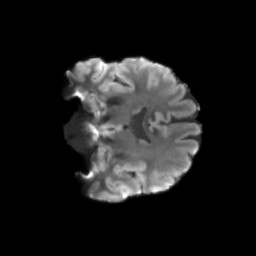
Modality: T2w
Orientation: coronal
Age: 50
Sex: male
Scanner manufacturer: siemens
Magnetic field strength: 3 T
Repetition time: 3.23 s
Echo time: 0.0892 s